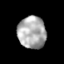
Tissue: skin
Cell type: Epithelial cells
Senescence score: 0.2563
Nuclear area (px): 888
Mean DAPI intensity: 171.283